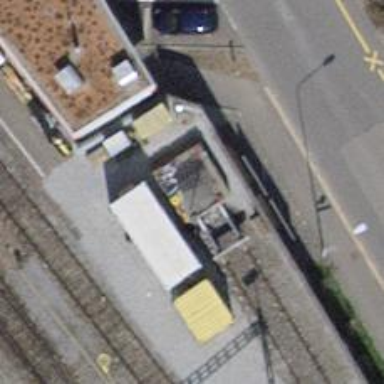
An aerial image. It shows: Railway buffer stop.